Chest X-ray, PA view. Patient: 51 years old, sex F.
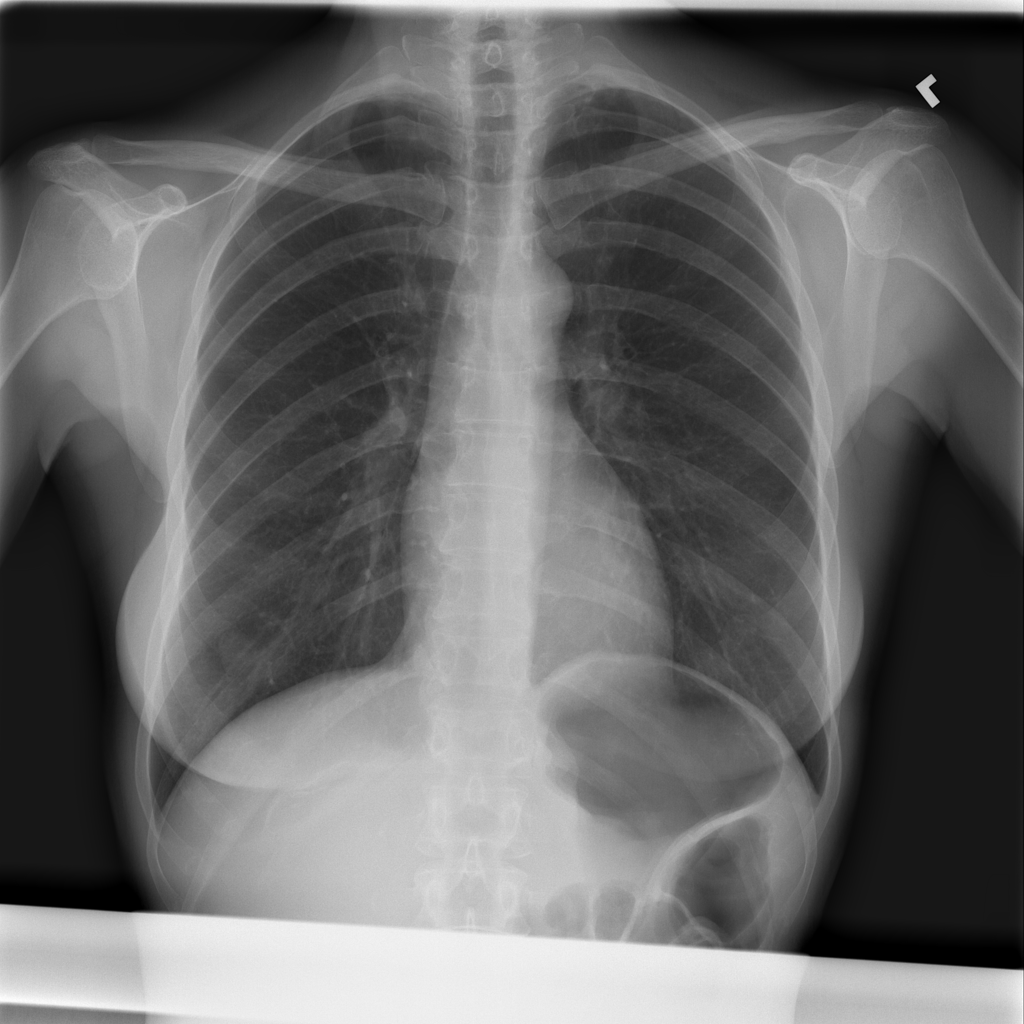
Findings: No Finding